Question: I am currently working on allowing the administrator to choose the quantity to remove in the 'Orders -> Product' page in the administrative backend, as shown here:

The default behavior right now is that if you want to remove the product, the entire quantity is remove (with no way to select how many to remove).
Looking at the POST requests sent in the AJAX (when you press the red "remove" button) in '/admin/view/template/sale/order_form.tpl', I noticed that the following code below, denoted as 'order_total' is in charge of product removal (apologies for the incredibly long line of code - that's just how OpenCart's code convention is.. One big line).
'''
for (i in json['order_total']) {
total = json['order_total'][i];
html += '<tr id="total-row' + total_row + '">';
html += ' <td class="right" colspan="4"><input type="hidden" name="order_total[' + total_row + '][order_total_id]" value="" /><input type="hidden" name="order_total[' + total_row + '][code]" value="' + total['code'] + '" /><input type="hidden" name="order_total[' + total_row + '][title]" value="' + total['title'] + '" /><input type="hidden" name="order_total[' + total_row + '][text]" value="' + total['text'] + '" /><input type="hidden" name="order_total[' + total_row + '][value]" value="' + total['value'] + '" /><input type="hidden" name="order_total[' + total_row + '][sort_order]" value="' + total['sort_order'] + '" />' + total['title'] + ':</td>';
html += ' <td class="right">' + total['value'] + '</td>';
html += '</tr>';
console.log(html + "
");
total_row++;
}
$('#total').html(html);
'''
As I saw within this hidden form request string, there is no way to define a key such as "quantity." In fact, I actually don't really have an idea on how it even removes an item, let alone the ability to modify the quantity. An example request string look like this:
'''
<tr id="total-row0"> <td class="right" colspan="4"><input type="hidden" name="order_total[0][order_total_id]" value="" /><input type="hidden" name="order_total[0][code]" value="sub_total" /><input type="hidden" name="order_total[0][title]" value="Sub-Total" /><input type="hidden" name="order_total[0][text]" value="$0.00" /><input type="hidden" name="order_total[0][value]" value="0" /><input type="hidden" name="order_total[0][sort_order]" value="1" />Sub-Total:</td> <td class="right">0</td></tr><tr id="total-row1"> <td class="right" colspan="4"><input type="hidden" name="order_total[1][order_total_id]" value="" /><input type="hidden" name="order_total[1][code]" value="total" /><input type="hidden" name="order_total[1][title]" value="Total" /><input type="hidden" name="order_total[1][text]" value="$0.00" /><input type="hidden" name="order_total[1][value]" value="0" /><input type="hidden" name="order_total[1][sort_order]" value="9" />Total:</td> <td class="right">0</td></tr>
'''
From my basic understanding, it seems to update the entire order total. Apologies for my ignorance.. I am totally new to JS/jQuery.
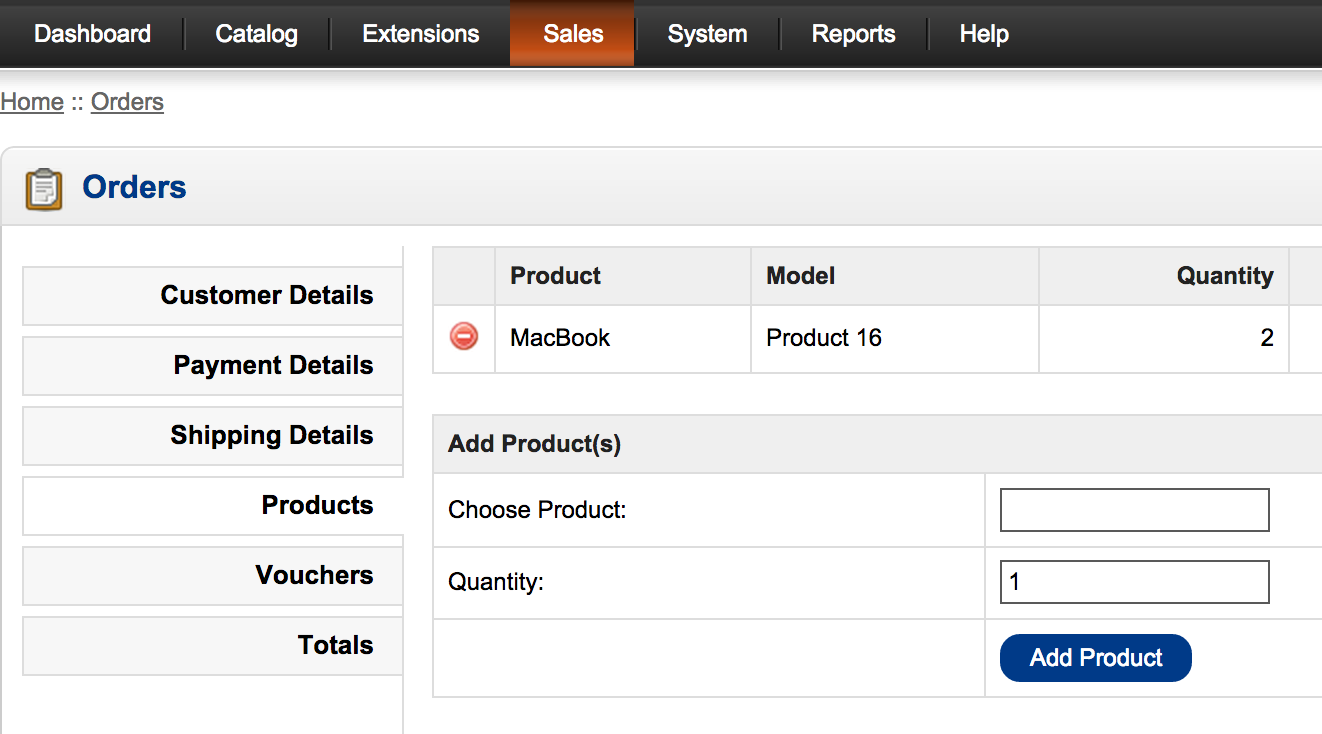
Answer: OK, here is what I found out when I opened the 'order_form.tpl' - the deletion is done simply by removing a row from table (yes, in HTML words a '<tr>' is removed from '<tbody>') and saving the order (updating). And because the whole table containing products is also a form (literaly, i.e. '<form>') full of hidden inputs it should be possible to change the quantity the very same way as is done on frontend in 'checkout/cart'.
If I were you I'd add a spinner input instead of textual representation for quantity, because this column (quantity) goes like this:
'''
<td class="right"><?php echo $order_product['quantity']; ?>
<input type="hidden" name="order_product[<?php echo $product_row; ?>][quantity]" value="<?php echo $order_product['quantity']; ?>" />
</td>
'''
If you could change it for something like this:
'''
<td class="right">
<input type="text" name="order_product[<?php echo $product_row; ?>][quantity]" value="<?php echo $order_product['quantity']; ?>" />
</td>
'''
(i.e. remove textual representation and change input hidden to input text) while optionally making the input as +/- (spinner) field, this could solve your problem.
Of course, in the end, you'd need to either click on or add also another small button next to the quantity input, something like
'''
<td class="right">
<input type="text" name="order_product[<?php echo $product_row; ?>][quantity]" value="<?php echo $order_product['quantity']; ?>" />
<input type="image" src="view/image/update.png" alt="<?php echo $button_save; ?>" title="<?php echo $button_save; ?>" onclick="$('#button-update').trigger('click');" />
</td>
'''
This could work for you ;-)